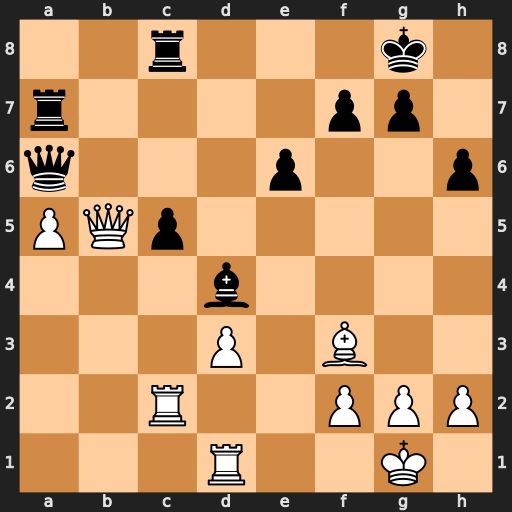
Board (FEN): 2r3k1/r4pp1/q3p2p/PQp5/3b4/3P1B2/2R2PPP/3R2K1
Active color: w
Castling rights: -
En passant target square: -
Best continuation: Qxa6 Rxa6 Bb7 Rxa5 Bxc8